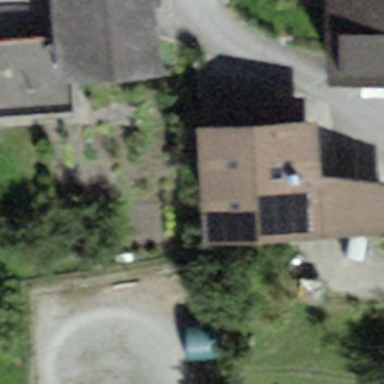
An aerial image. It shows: Detached building with gabled roof.